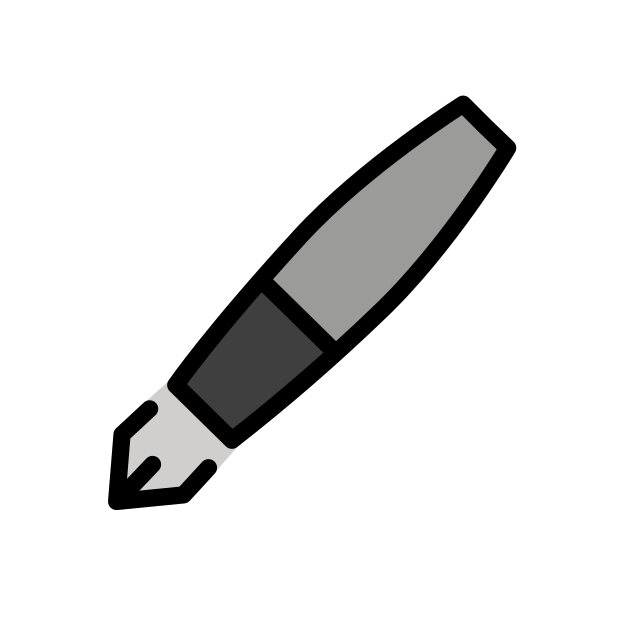
Emoji: 🖋
Name: lower left fountain pen
Unicode: 0x1f58b